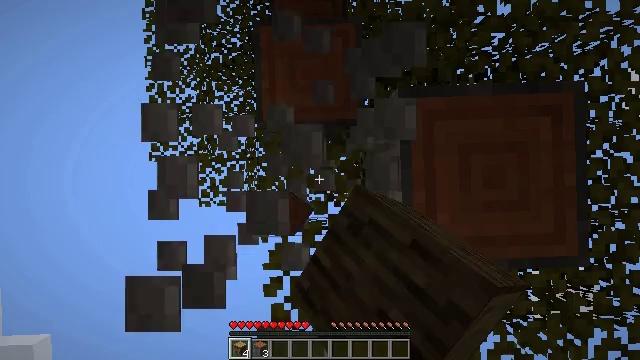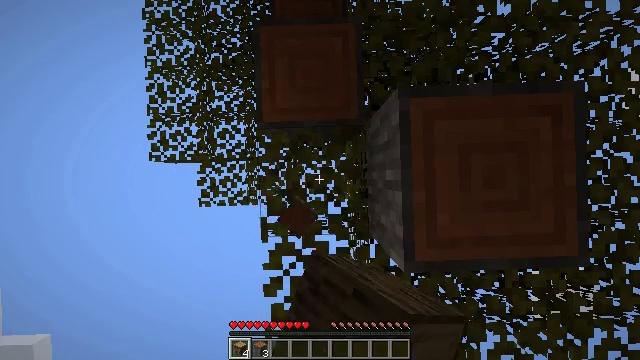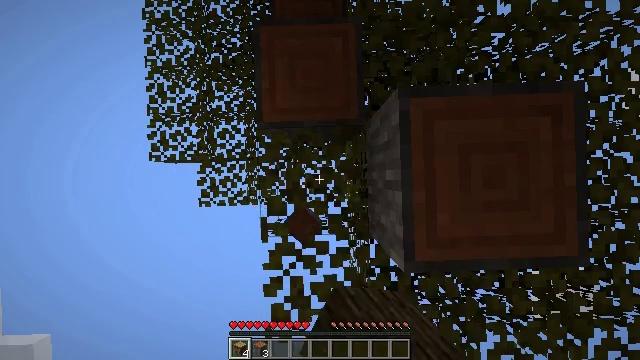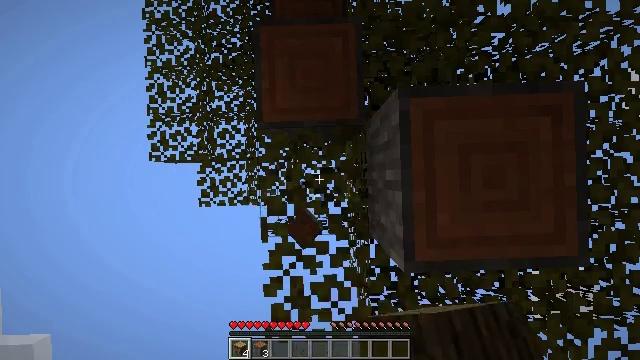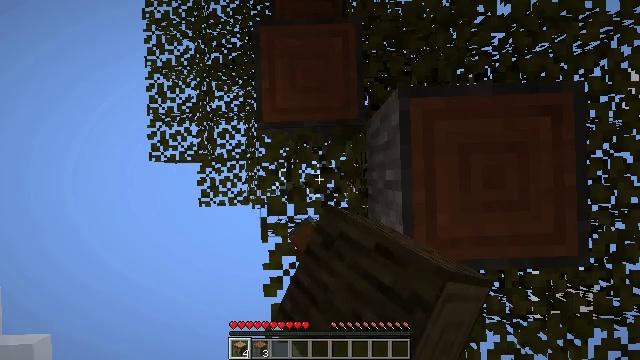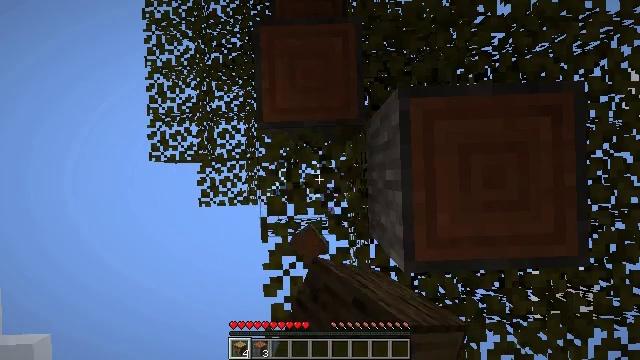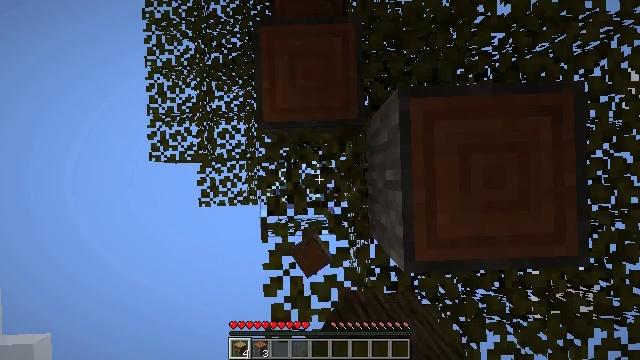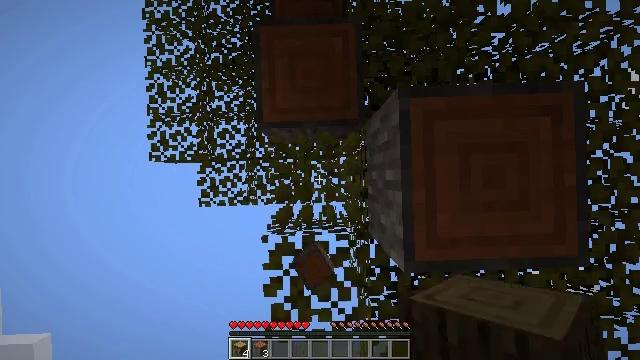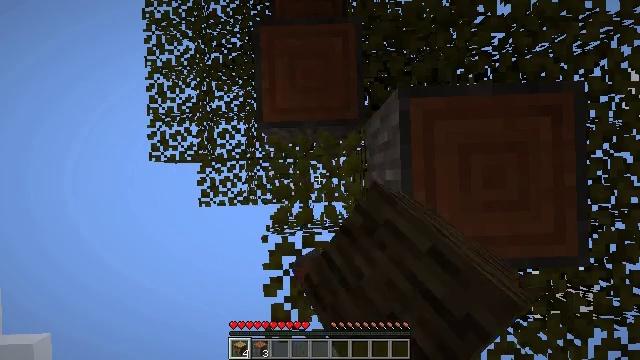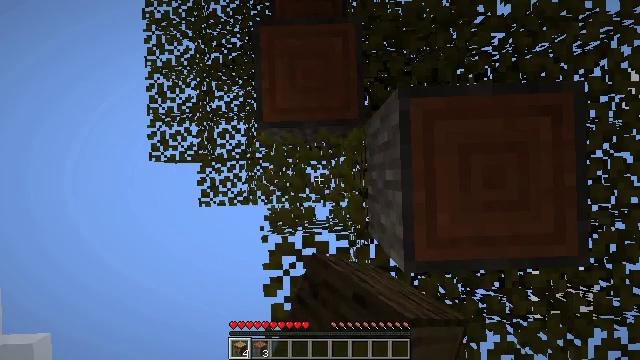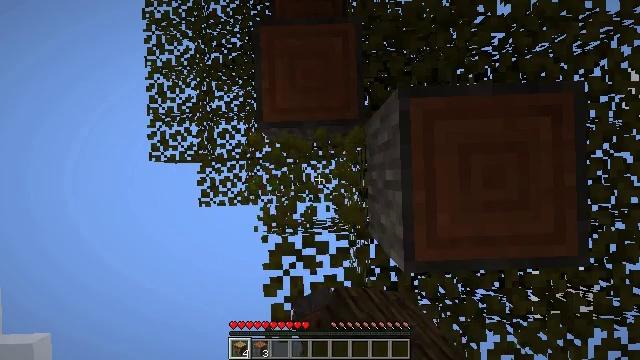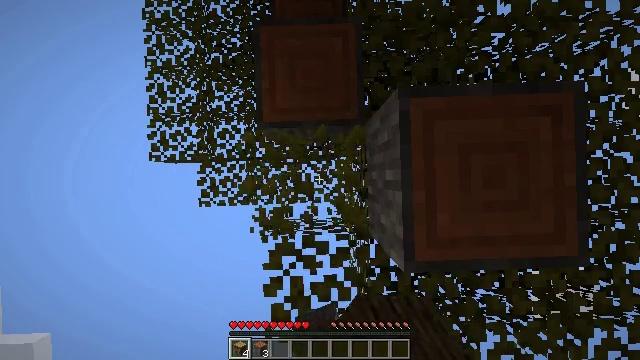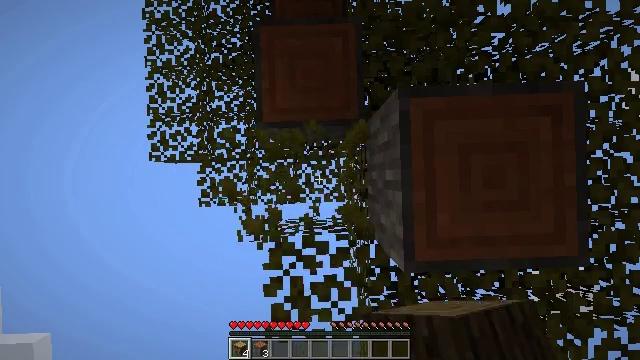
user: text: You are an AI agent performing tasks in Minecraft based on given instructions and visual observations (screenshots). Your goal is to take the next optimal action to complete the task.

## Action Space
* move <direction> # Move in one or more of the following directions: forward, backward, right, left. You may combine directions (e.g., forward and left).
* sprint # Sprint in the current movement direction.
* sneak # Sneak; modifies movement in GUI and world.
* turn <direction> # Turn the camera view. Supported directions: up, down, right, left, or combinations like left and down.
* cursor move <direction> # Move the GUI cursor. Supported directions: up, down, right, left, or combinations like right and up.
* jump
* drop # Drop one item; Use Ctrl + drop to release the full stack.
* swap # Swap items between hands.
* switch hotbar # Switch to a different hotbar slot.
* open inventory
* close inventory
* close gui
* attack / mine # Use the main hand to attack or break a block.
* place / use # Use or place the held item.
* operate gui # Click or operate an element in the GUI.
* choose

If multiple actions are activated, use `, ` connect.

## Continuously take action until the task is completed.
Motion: motion action
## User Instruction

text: Gather acacia leaves by breaking them.
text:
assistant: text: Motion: attack / mine
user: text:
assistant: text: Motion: attack / mine
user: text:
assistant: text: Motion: attack / mine
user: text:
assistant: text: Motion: attack / mine
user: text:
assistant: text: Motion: attack / mine
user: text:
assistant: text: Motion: attack / mine
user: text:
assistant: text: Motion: attack / mine
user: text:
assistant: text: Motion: attack / mine
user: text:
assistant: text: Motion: attack / mine
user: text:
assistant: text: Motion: attack / mine
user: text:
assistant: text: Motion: no_op
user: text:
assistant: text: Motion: no_op
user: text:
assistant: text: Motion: no_op